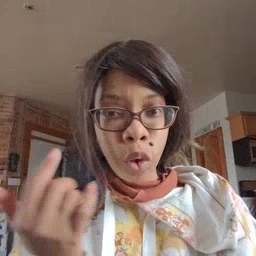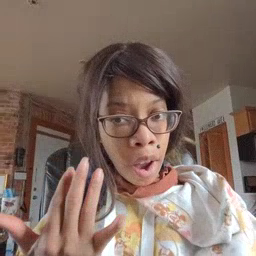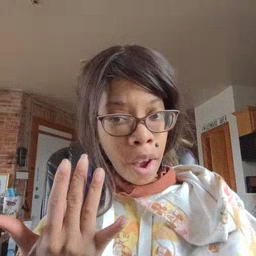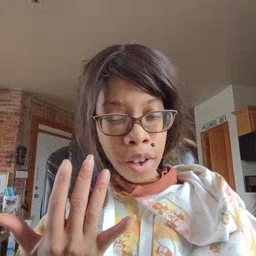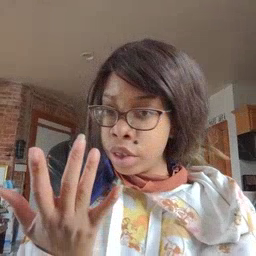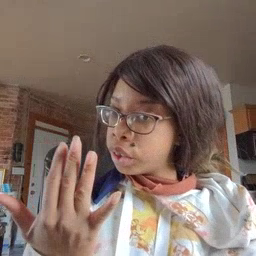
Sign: wait